Question: I have this  containing programatically added items.
But as you guys can see, the items are overflowing out of the screen to the right side.
There's my LinearLayout code:
'''
<LinearLayout
android:id="@+id/items"
android:layout_width="wrap_content"
android:layout_height="wrap_content"
android:layout_below="@+id/segmento"
android:layout_weight="1"
android:orientation="horizontal"
android:padding="16dp">
'''
The ImageView's inside the LinearLayout are added programatically with '{ImageView}.setLayoutParams(new LinearLayout.LayoutParams(184, 184));'
and then 'items.addView({ImageView})'
Just to add the info, '"@+id/segmento"' is invisible in the screenshot.
Thank you! :D
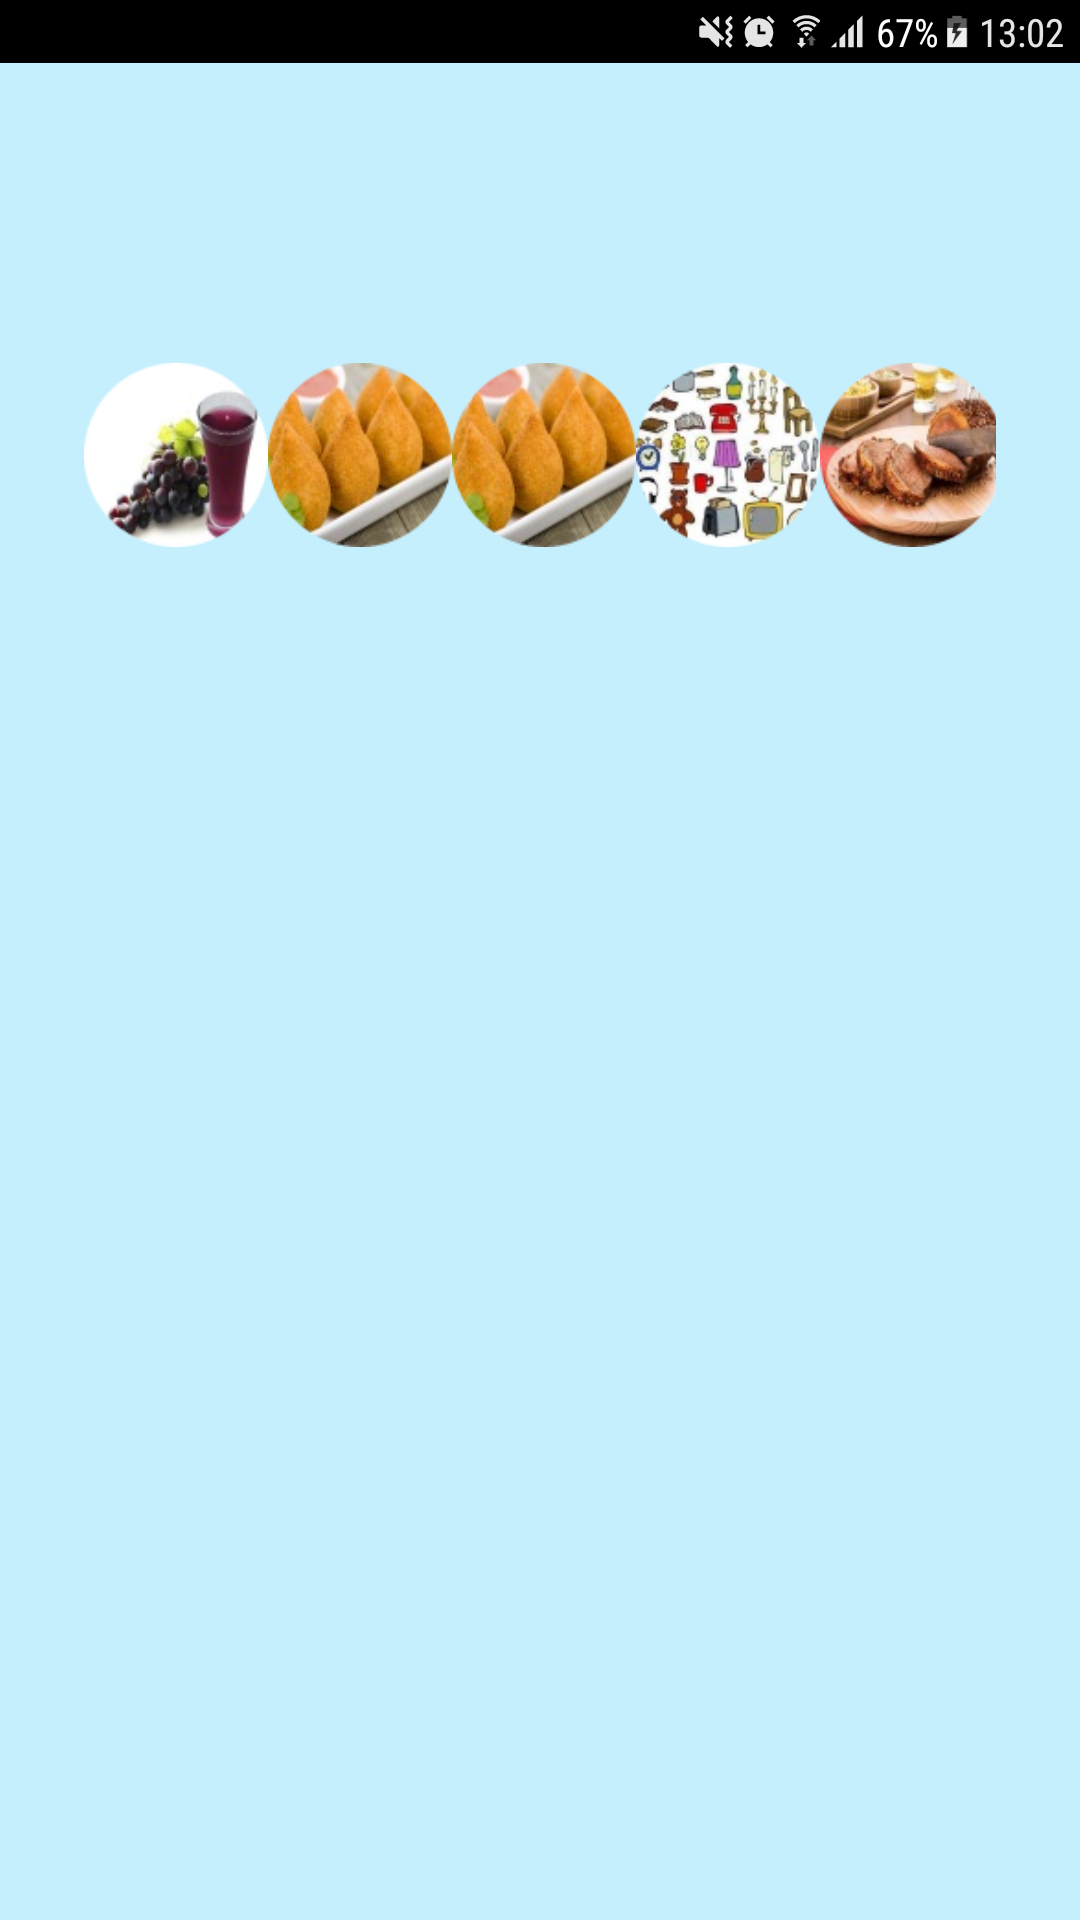
Answer: Linear Layout does not support overflowing to the next line.
You can only divide the available space over the children, so that each one would get small enough to fit all of them next to each other. (for this, look into the 'weight' attribute on the layout params).
However, what you want, is called <URL>. This has been ported to Android not to too long ago by Google and does exactly what you want.